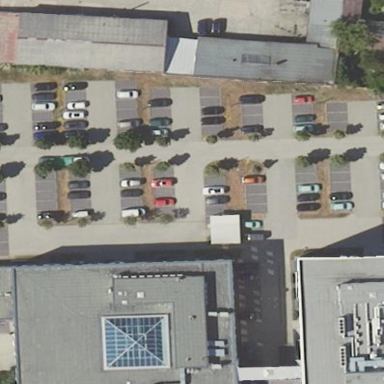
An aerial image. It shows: Parking area surfaced with paving stones.